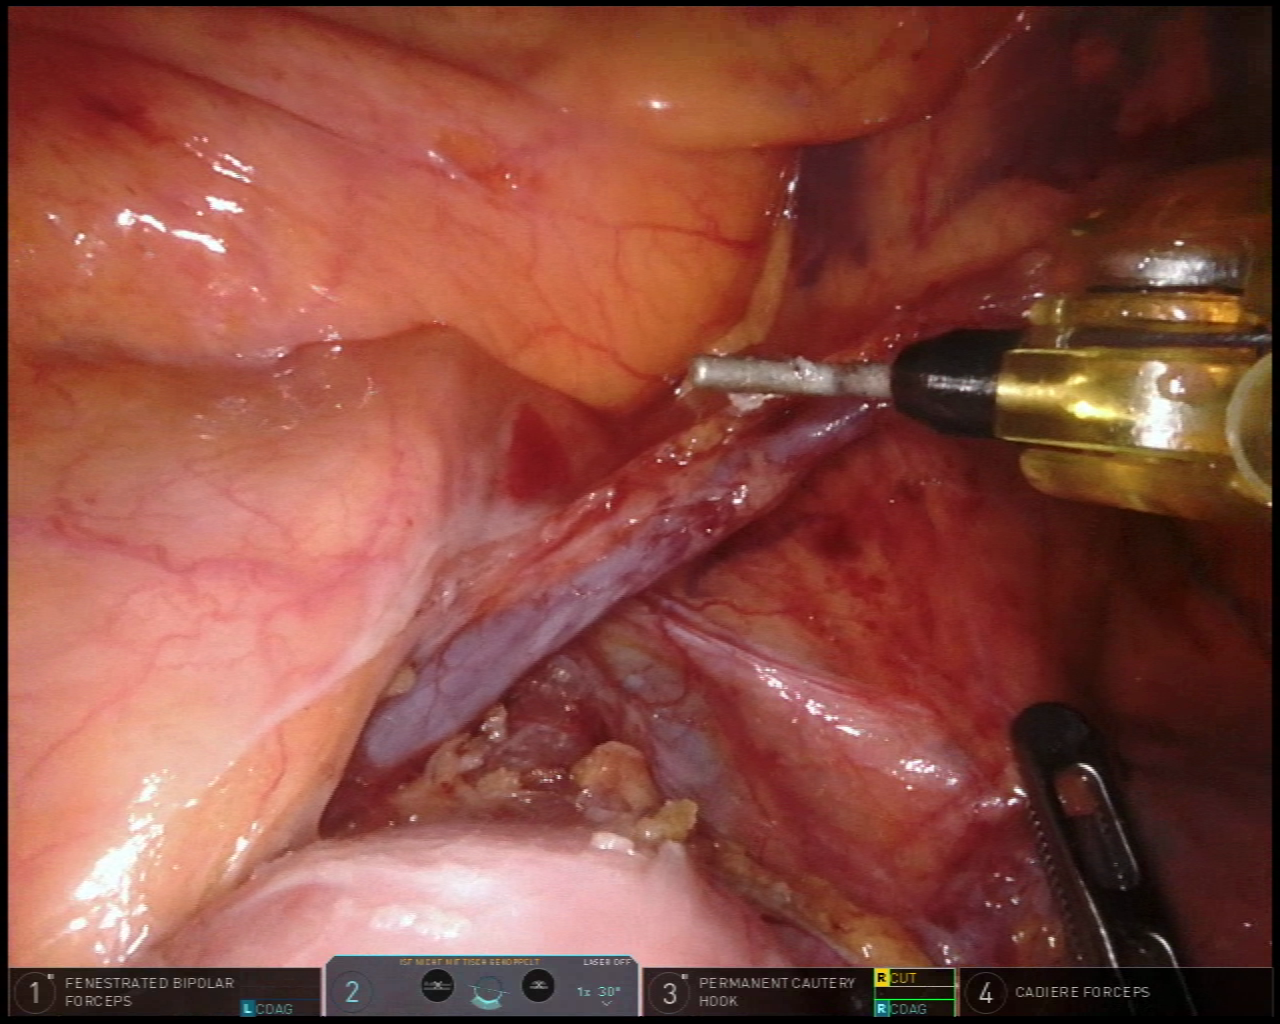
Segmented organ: intestinal_veins
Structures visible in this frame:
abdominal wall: no
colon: no
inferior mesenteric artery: no
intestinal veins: yes
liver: no
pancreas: no
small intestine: no
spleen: no
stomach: no
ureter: no
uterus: no
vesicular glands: no